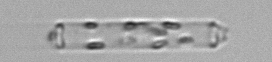
Label: Cerataulina_pelagica